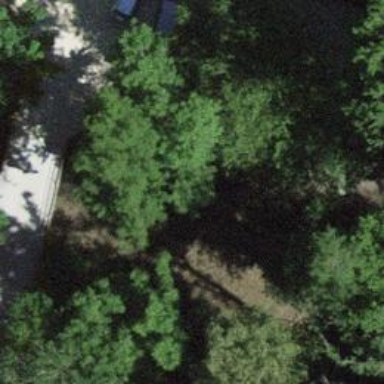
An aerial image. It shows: Unpaved path.